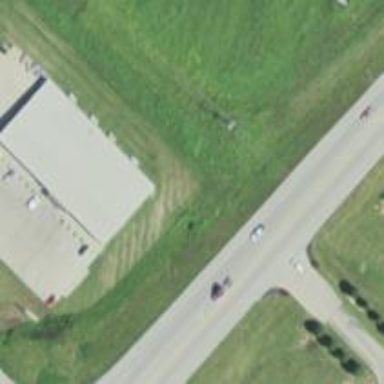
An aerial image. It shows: Variety store located in building.